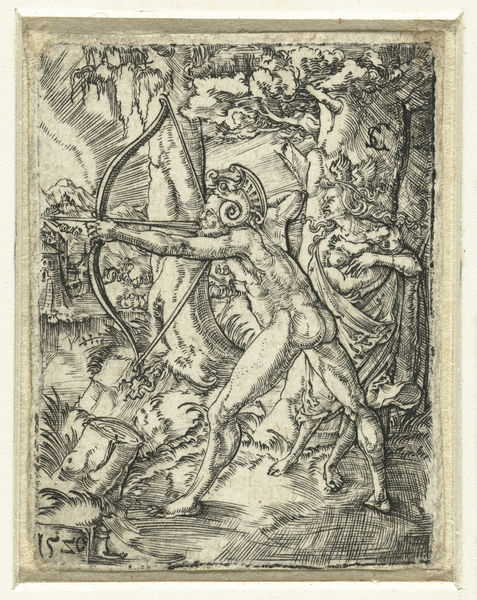
Titel: De wilden
Künstler: Monogrammist SC (graveur)
Standort: Amsterdam
Institution: Rijksmuseum
Schlagwörter: baum, nackt, bogen, zuschauer, soldat, helm, jagd, jäger, mittelalter, krieger, pfeil